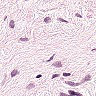
Metastatic tissue present: no